【题型】解答题　【知识点】平面几何　【难度】easy
如图，$AB$是$\odot O$的弦，半径$OC$，$OD$分别交$AB$于点$E$，$F$，且$AE = BF$，求证：$OE = OF$．

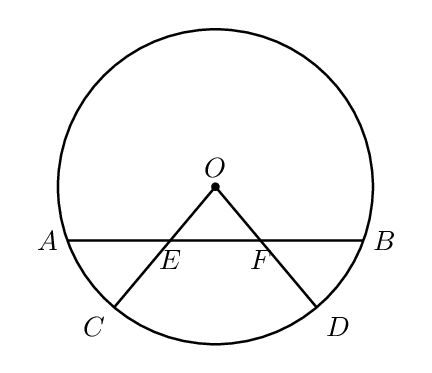
【解答】
\noindent
【答案】见解析

\vspace{0.5em}
\noindent
【分析】本题主要考查了圆的性质，等腰三角形的性质，全等三角形的判定与性质，掌握相关知识是解题的关键．连接$OA$，$OB$，得到$OA = OB$，$\angle OBA = \angle OAB$，可以证明$\triangle OAE \cong \triangle OBF$，根据全等三角形的对应边相等，可得到$OE = OF$．

\vspace{0.5em}
\noindent
【详解】证明：连接$OA$，$OB$，

\vspace{0.3em}
\noindent
$\because OA$，$OB$是$\odot O$的半径，

\vspace{0.3em}
\noindent
$\therefore OA = OB$，

\vspace{0.3em}
\noindent
$\therefore \angle OBA = \angle OAB$，

\vspace{0.3em}
\noindent
又$\because AE = BF$，

\vspace{0.3em}
\noindent
$\therefore \triangle OAE \cong \triangle OBF(\text{SAS})$，

\vspace{0.3em}
\noindent
$\therefore OE = OF$．

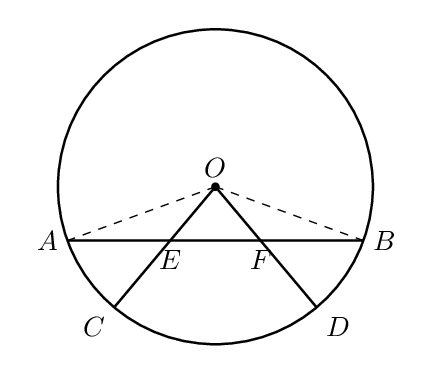